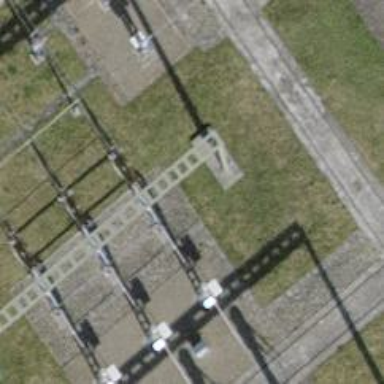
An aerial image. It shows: Insulator used in power equipment.